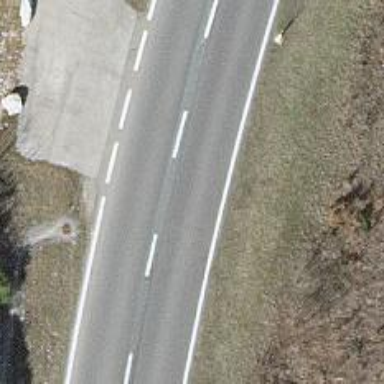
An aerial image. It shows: Secondary road.